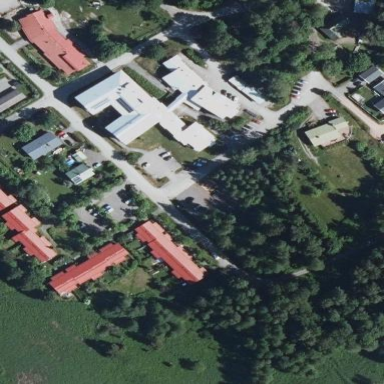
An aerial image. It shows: Nursing home.